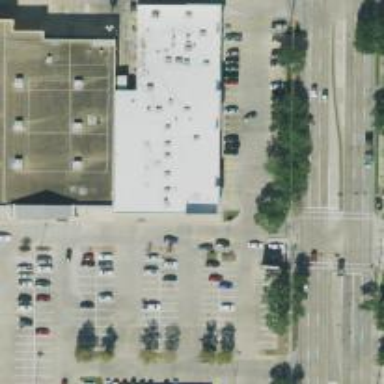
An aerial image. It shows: Parking space.